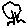
Label: tree